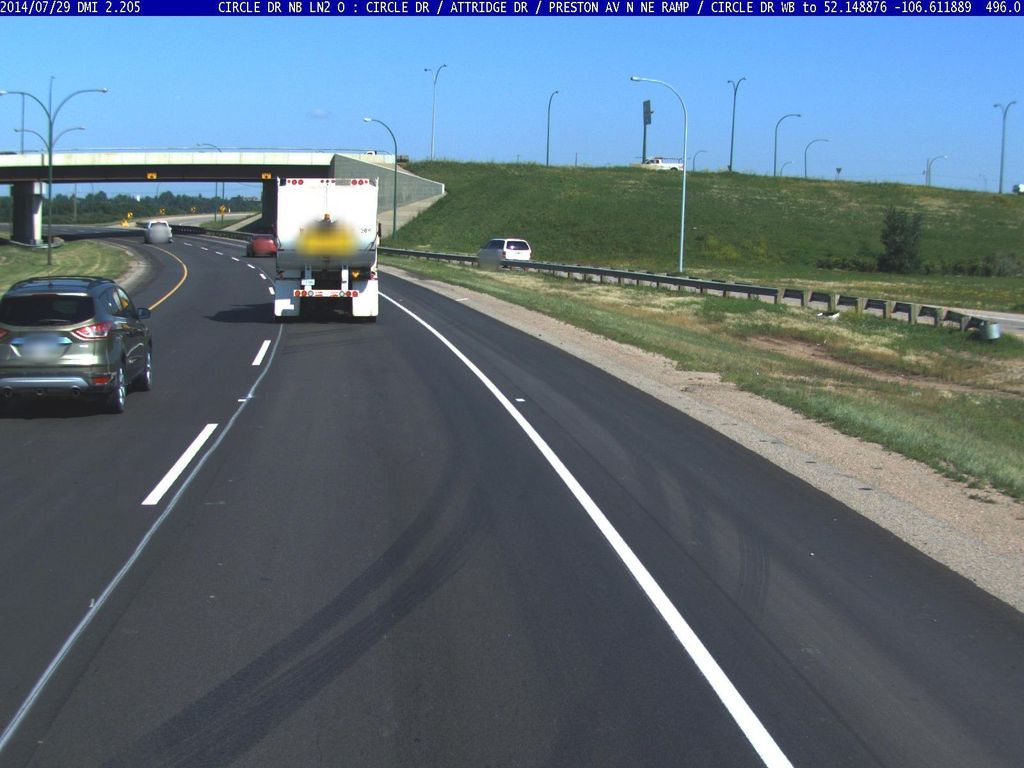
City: saskatoon